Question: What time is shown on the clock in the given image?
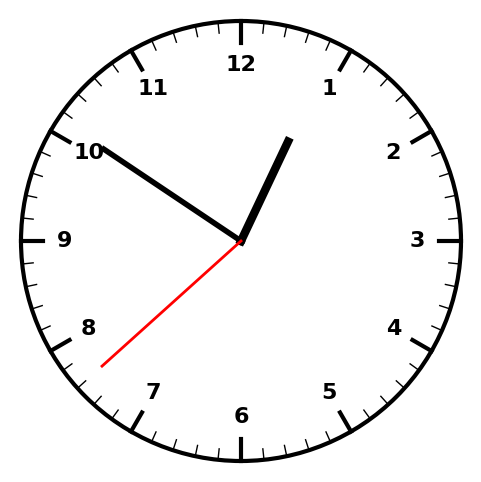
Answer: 12:50:38